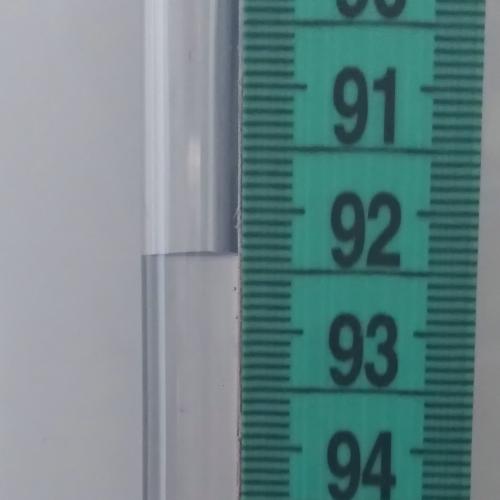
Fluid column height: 92.4 cm